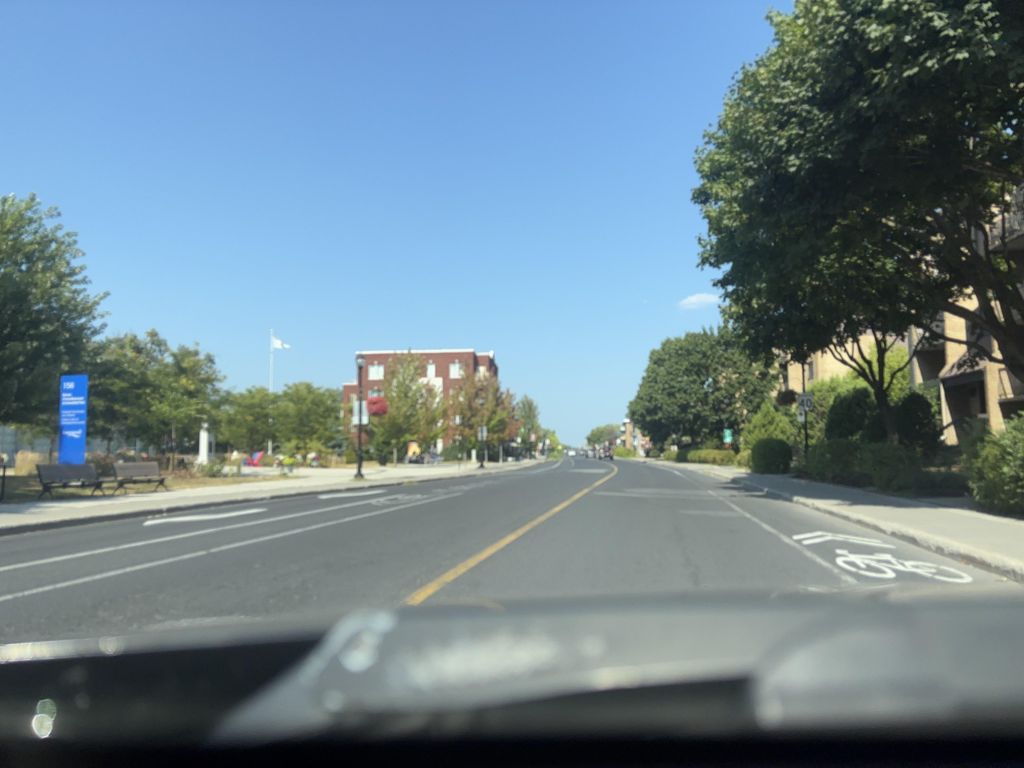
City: montreal